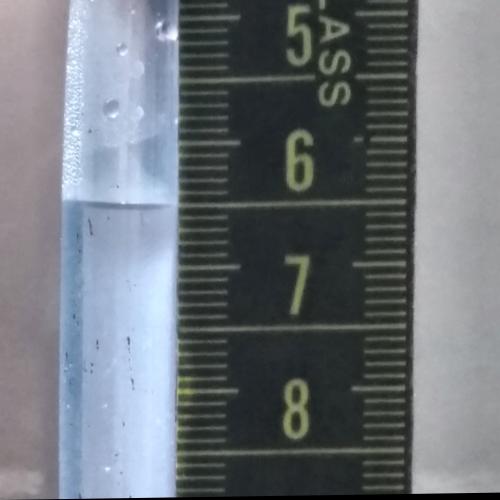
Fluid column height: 6.5 cm